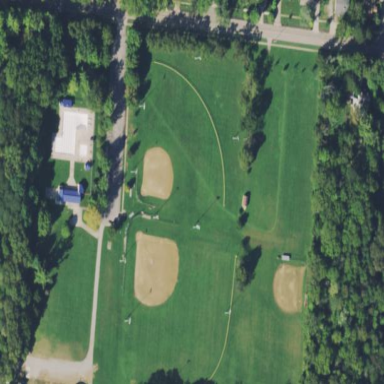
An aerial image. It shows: Baseball pitch for leisure and sports activities.